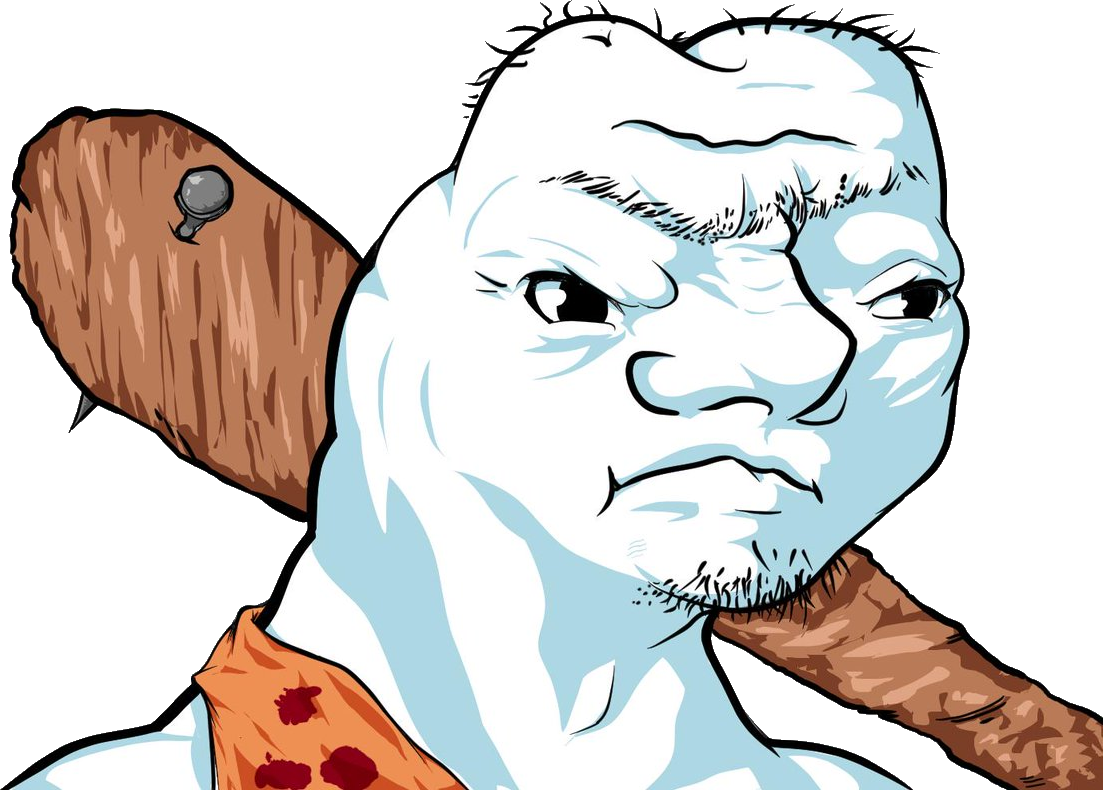
Label: 5_Grug